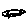
Label: bird